Question: I am trying to add an iAD banner to my project, and if an error occurs I will hide the banner. This cause's a blank space no naturally I wish to move the UIWebview up to fill that space. The problem is I can't seem to reposition the webview. (I am using interface builder to set the original position).
This image illustrates my layout:

Here's the code I've been trying to use to reposition which is placed in viewDidLoad:
'''
//iAd
_WebsiteiADBanner.delegate = self;
[_WebsiteiADBanner setHidden:YES];
CGRect oldFrame = self.webView.frame;
CGRect newFrame = CGRectMake(oldFrame.origin.x, oldFrame.origin.y-44, oldFrame.size.width, oldFrame.size.height);
[self.webView setFrame:newFrame];
[self.webView reload];
'''
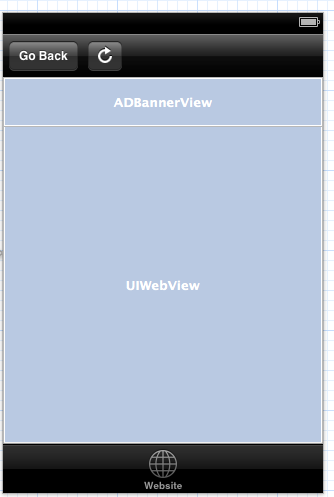
Answer: You souldn't place that code in ViewDidLoad, because it only loads once. Instead you must place it in the iAd functions in it's delegates. (make sure your iAd view has set that viewController as its delegate). The following example will do it animated (haven't tested yet):
'''
-(void)bannerViewDidLoadAd:(ADBannerView *)banner{
[UIView beginAnimations:nil context:NULL];
[UIView setAnimationDuration:1];
//hide the banner and move the webview
[banner setHidden:FALSE];
CGRect newFrame = CGRectMake(0, 44, self.webView.frame.size.width, self.webView.frame.size.height);
[self.webView setFrame:newFrame];
[UIView commitAnimations];
}
-(void)bannerView:(ADBannerView *)banner didFailToReceiveAdWithError:(NSError *)error{
[UIView beginAnimations:nil context:NULL];
[UIView setAnimationDuration:1];
//show the banner and move the webview to the top
[banner setHidden:TRUE];
CGRect newFrame = CGRectMake(0, 0, self.webView.frame.size.width, self.webView.frame.size.height);
[self.webView setFrame:newFrame];
[UIView commitAnimations];
}
'''